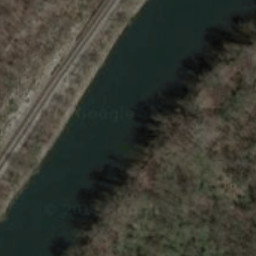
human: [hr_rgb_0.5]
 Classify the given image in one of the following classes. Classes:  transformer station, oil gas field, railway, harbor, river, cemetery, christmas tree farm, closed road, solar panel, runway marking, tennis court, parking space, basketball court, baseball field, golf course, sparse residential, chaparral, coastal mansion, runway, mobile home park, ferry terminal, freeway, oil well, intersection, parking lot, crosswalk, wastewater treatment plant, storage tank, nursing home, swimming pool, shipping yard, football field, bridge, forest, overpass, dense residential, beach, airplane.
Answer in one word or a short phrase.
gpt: river